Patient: sex M, age 68
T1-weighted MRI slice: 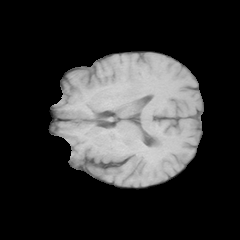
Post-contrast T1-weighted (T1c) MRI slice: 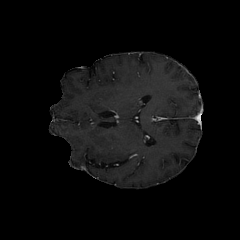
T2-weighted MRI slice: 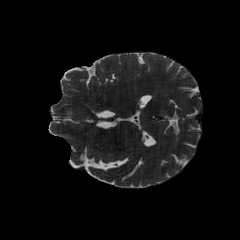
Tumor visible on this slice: no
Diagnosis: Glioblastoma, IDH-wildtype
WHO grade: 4